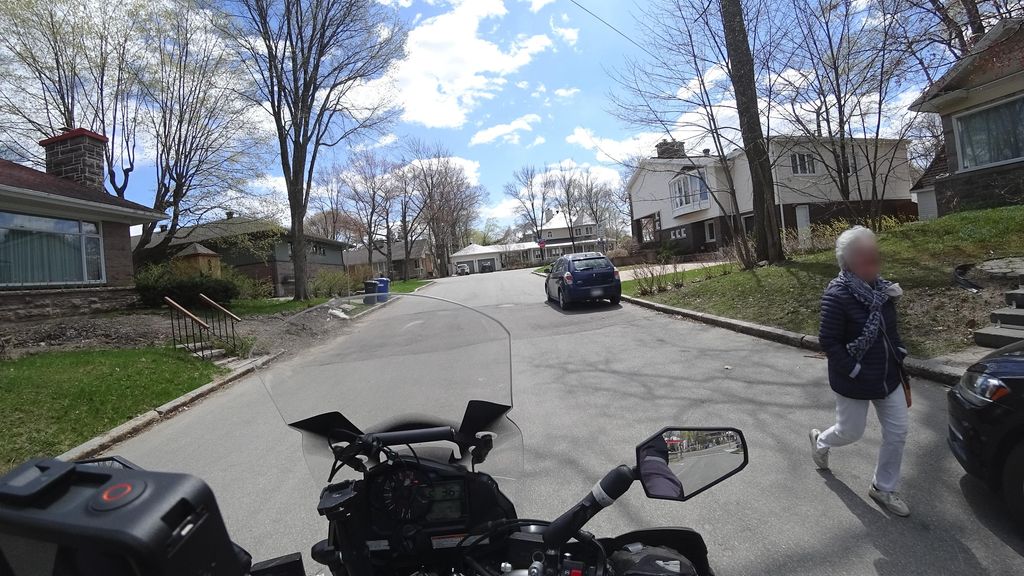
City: quebec_city